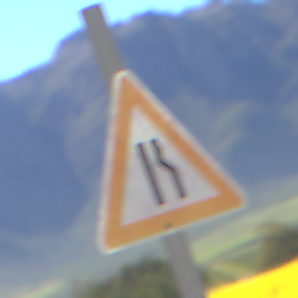
Verkehrszeichen: EinseitigVerengteFahrbahnRechts
Umgebung: Outdoor, RoadRail
Tageszeit: MorningAfternoon
Wetter: Clear
Licht: Natural
Jahreszeit: NotSpecified
Kontrast: HighContrast